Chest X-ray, PA view. Patient: 40 years old, sex F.
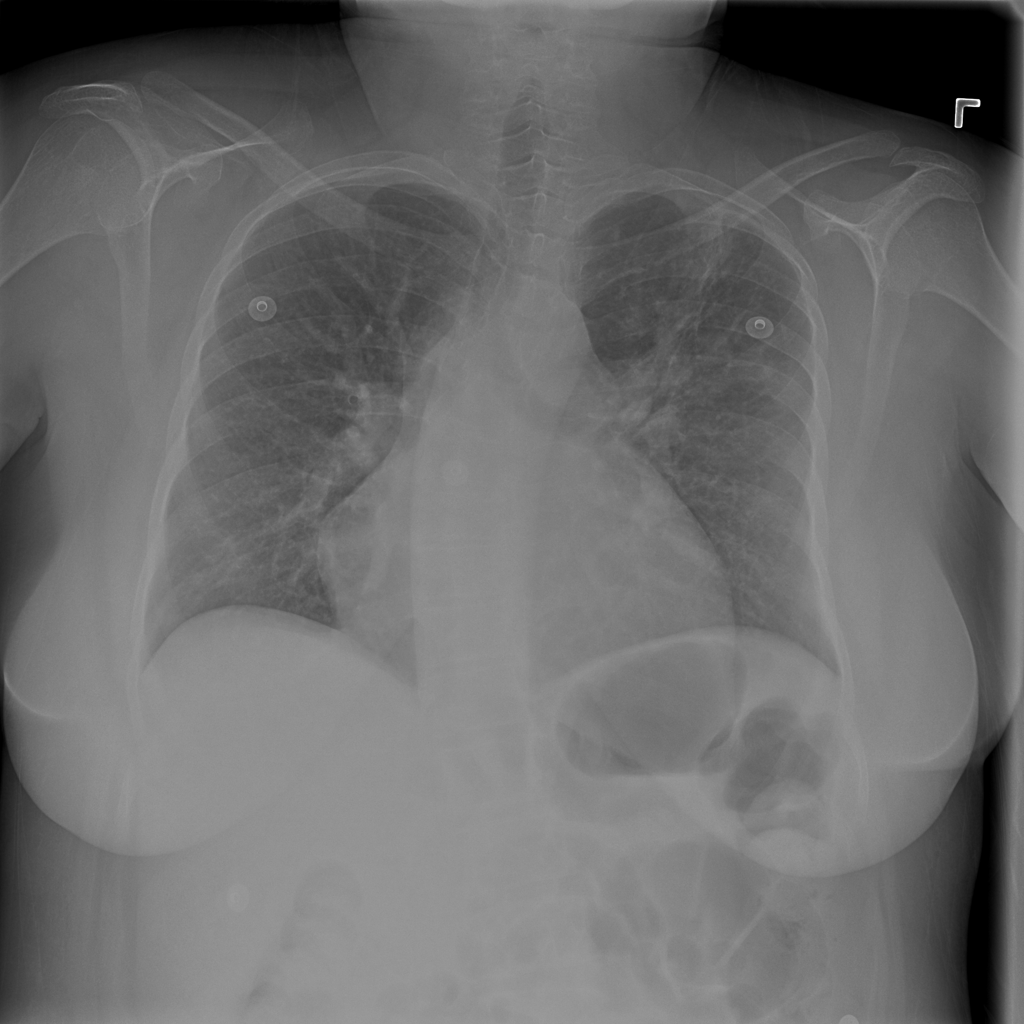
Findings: Cardiomegaly, Effusion